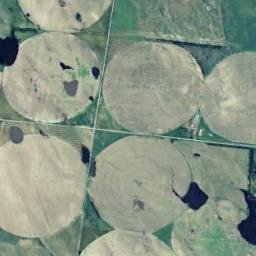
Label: circular_farmland